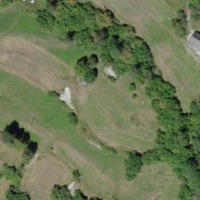
EUNIS habitat code: 48
Species observed at this site:
Gentiana cruciata
Corvus corax
Erithacus rubecula
Pyrrhula pyrrhula